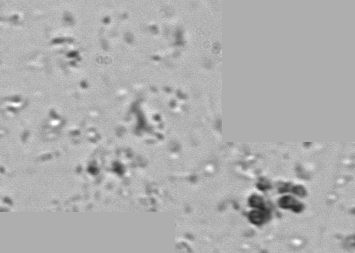
Label: Phaeocystis